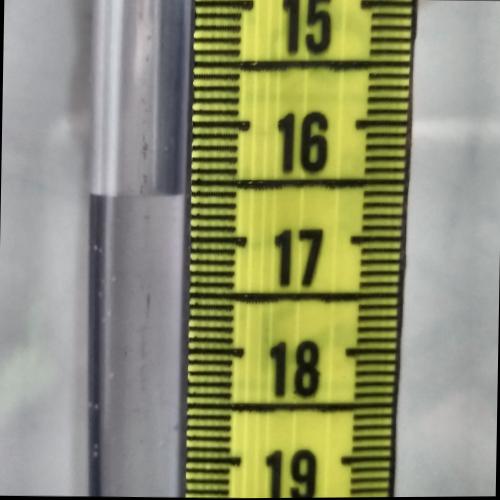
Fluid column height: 16.6 cm